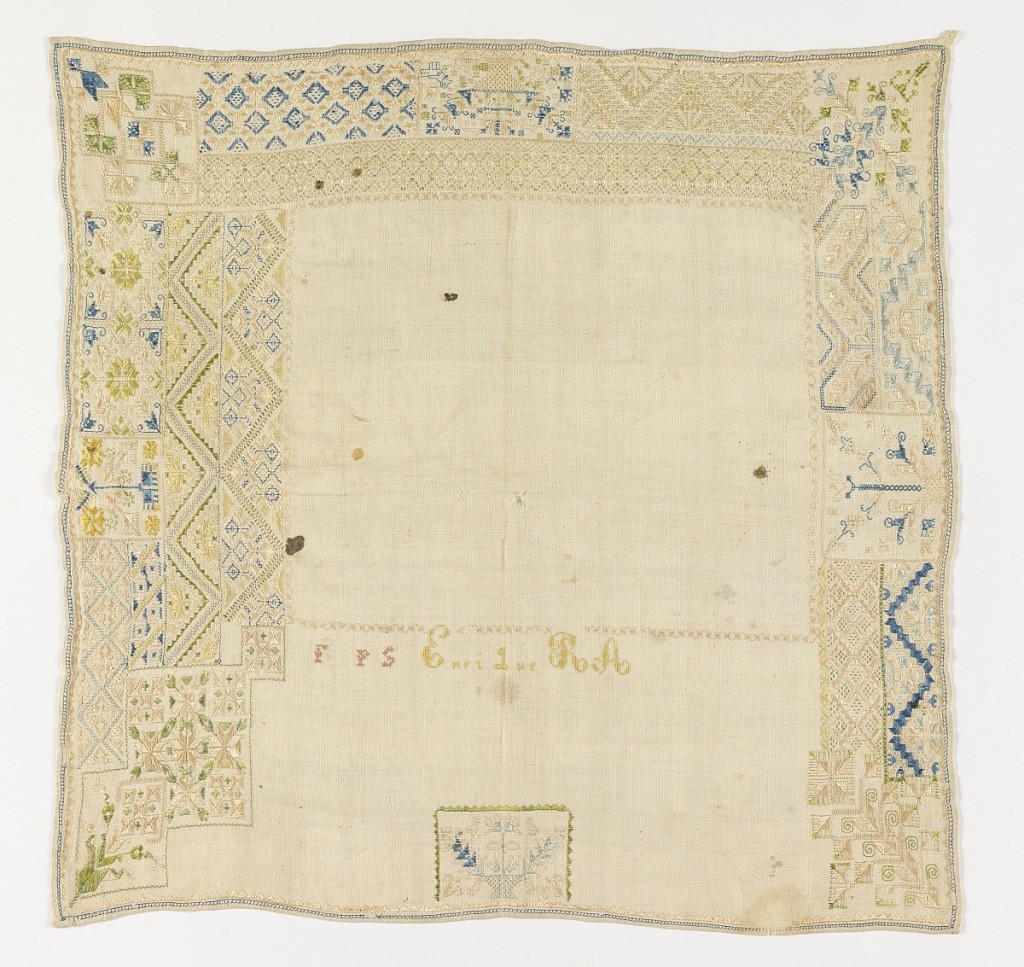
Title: Sampler
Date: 18th century
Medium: Medium silk on linen Technique: embroidered on plain weave
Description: Sample with a blank central square; border with many geometric bands of multicolored silk on linen.